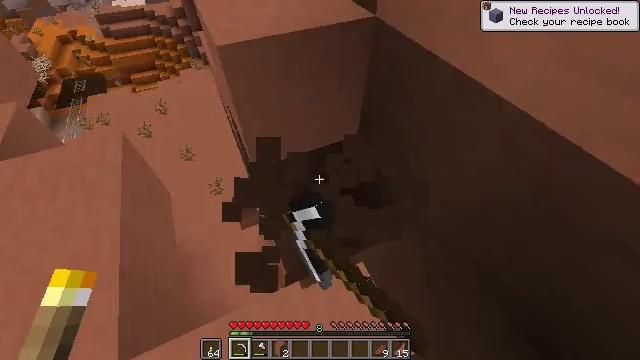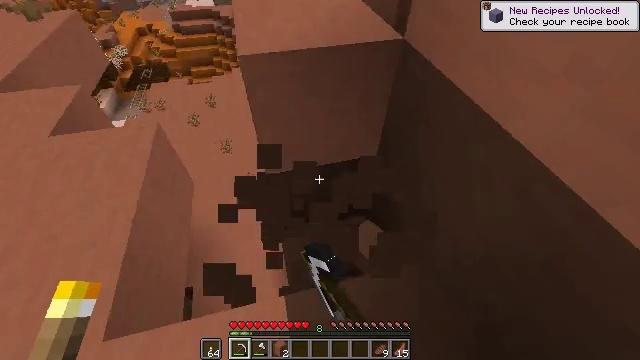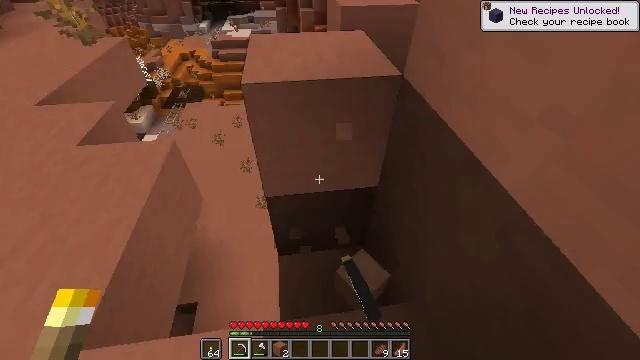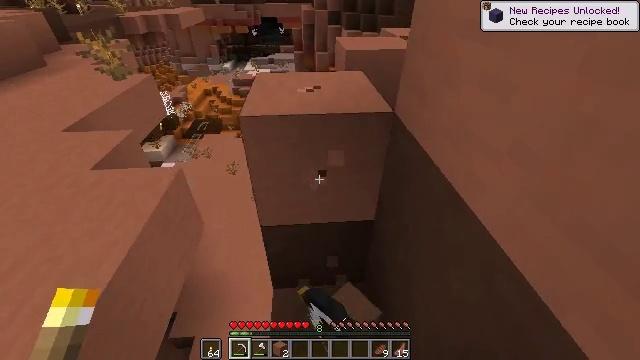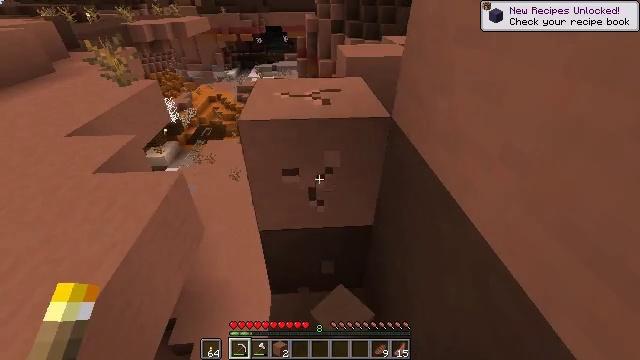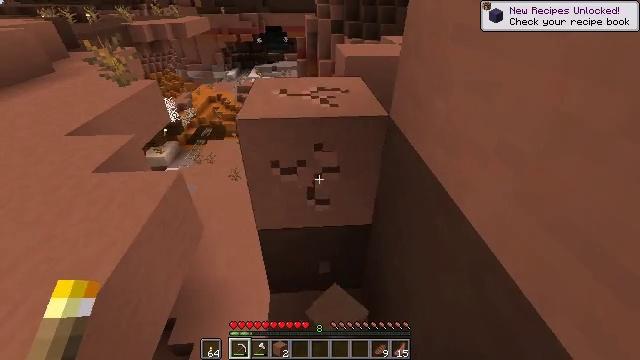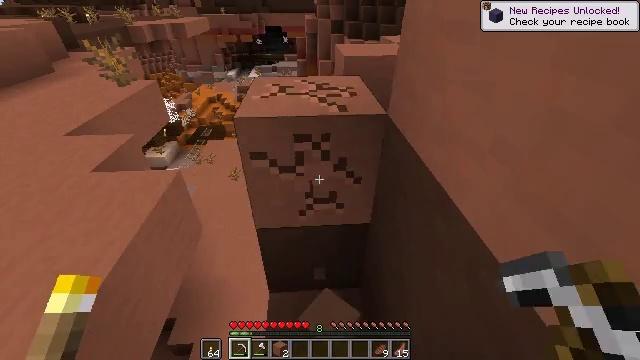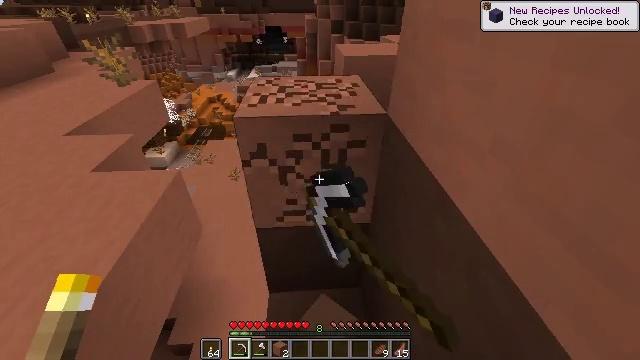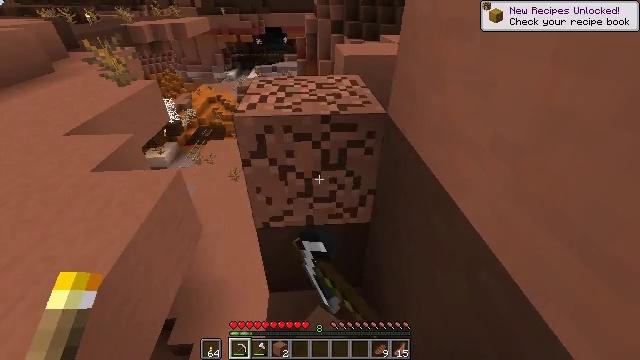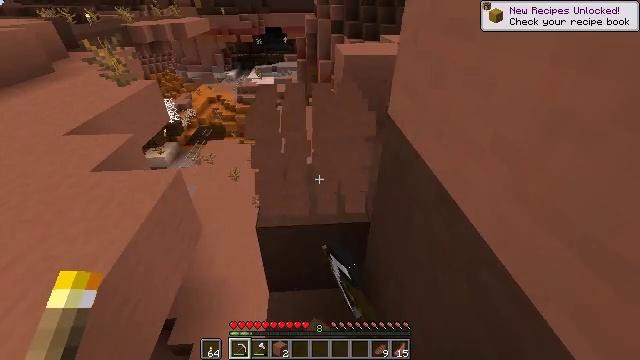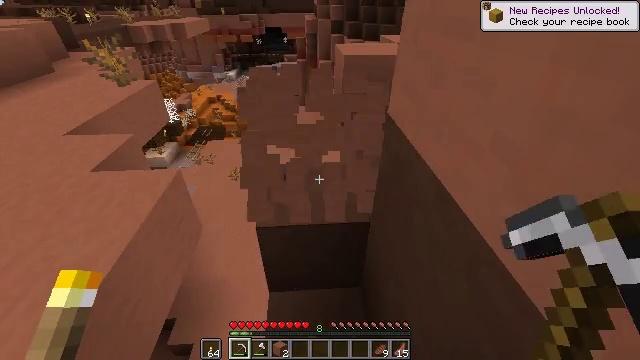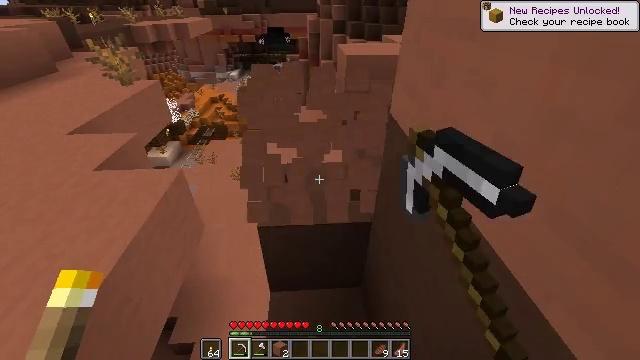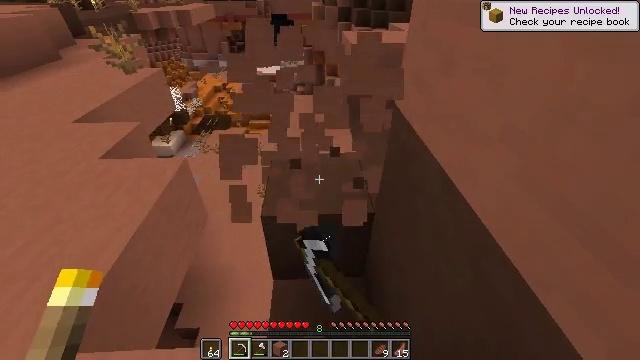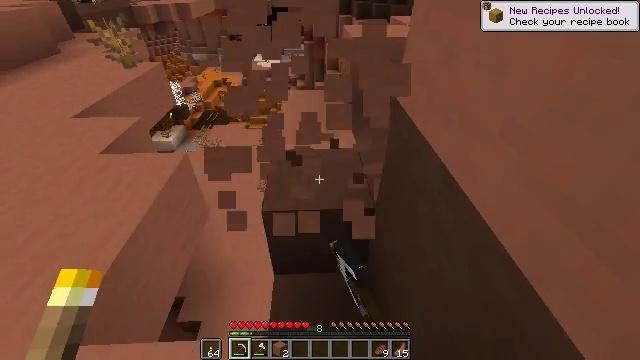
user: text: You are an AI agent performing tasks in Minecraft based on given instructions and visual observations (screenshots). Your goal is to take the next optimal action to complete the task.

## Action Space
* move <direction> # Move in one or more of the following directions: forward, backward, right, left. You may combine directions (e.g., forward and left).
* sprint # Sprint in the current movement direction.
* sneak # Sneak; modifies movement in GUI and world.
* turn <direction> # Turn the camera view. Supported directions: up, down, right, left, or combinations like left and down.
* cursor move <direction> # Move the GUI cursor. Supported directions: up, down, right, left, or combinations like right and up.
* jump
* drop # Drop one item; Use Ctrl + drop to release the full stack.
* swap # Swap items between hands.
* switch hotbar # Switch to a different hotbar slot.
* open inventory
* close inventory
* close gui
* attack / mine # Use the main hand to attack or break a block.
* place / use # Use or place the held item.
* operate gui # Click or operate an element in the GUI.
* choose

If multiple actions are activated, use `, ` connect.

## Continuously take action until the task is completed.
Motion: motion action
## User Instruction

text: Harvest terracotta for building.
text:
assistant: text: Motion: move right, turn left and up, attack / mine
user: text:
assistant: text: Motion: turn left and up, attack / mine
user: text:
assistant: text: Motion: turn left and up, attack / mine
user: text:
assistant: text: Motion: turn up, attack / mine
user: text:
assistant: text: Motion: attack / mine
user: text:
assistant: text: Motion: attack / mine
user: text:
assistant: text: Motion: attack / mine
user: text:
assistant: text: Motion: attack / mine
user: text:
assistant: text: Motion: attack / mine
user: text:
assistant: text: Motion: attack / mine
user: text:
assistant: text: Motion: attack / mine
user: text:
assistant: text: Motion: turn down, attack / mine
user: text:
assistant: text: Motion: turn down, attack / mine
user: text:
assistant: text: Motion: attack / mine